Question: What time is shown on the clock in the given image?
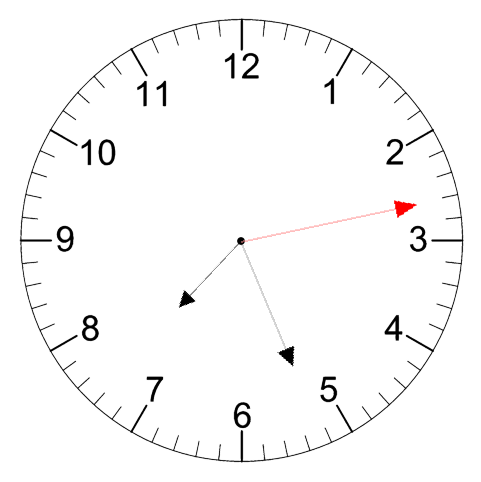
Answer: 07:26:13